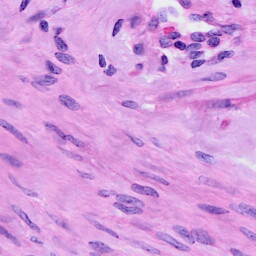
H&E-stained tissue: Cervix